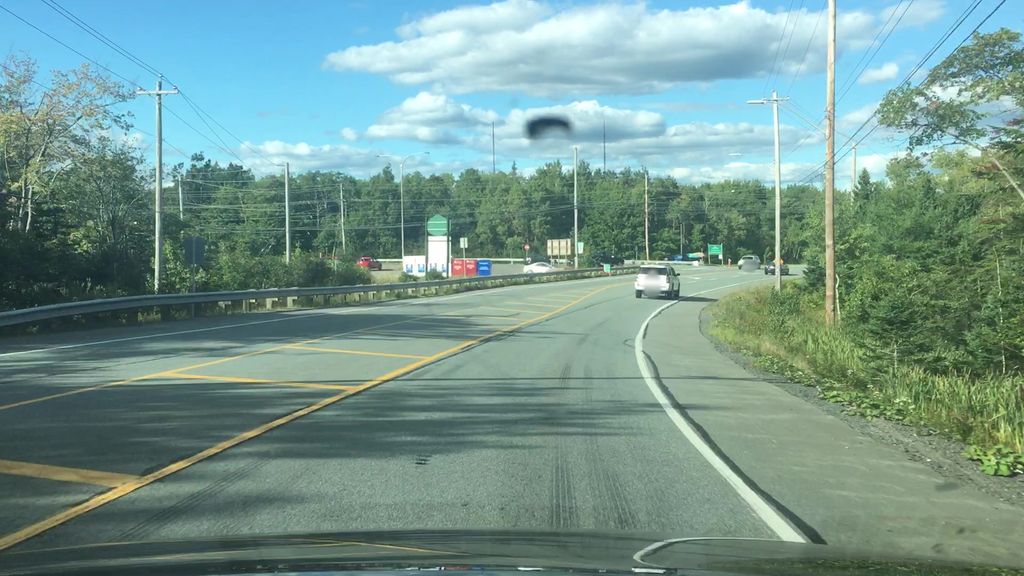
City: halifax